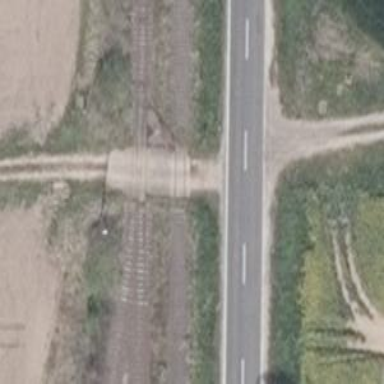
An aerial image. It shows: Level crossing along the railway.